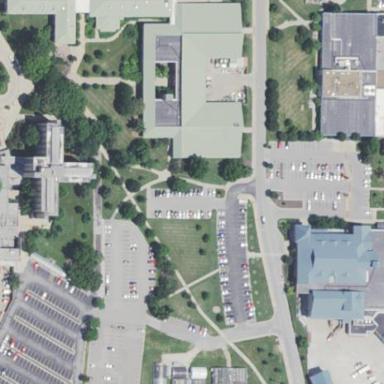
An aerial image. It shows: View of university building.